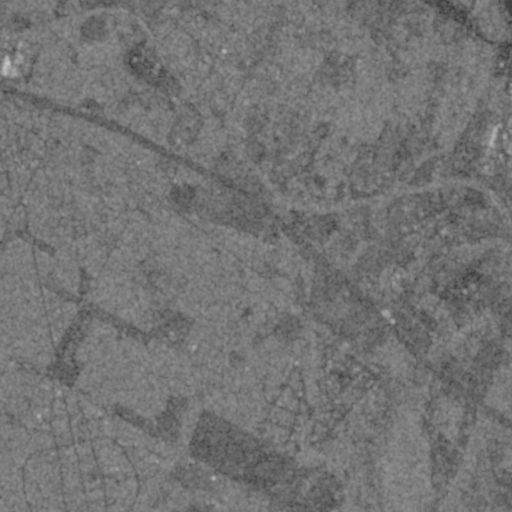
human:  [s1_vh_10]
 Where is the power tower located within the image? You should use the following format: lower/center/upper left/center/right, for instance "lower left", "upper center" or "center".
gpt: The power tower is located in the left of the image.
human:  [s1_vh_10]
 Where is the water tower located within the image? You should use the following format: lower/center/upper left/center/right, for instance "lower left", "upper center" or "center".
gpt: The water tower is located in the upper left of the image.
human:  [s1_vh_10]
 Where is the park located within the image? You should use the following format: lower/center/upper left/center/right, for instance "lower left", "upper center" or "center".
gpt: There is no park in the image.

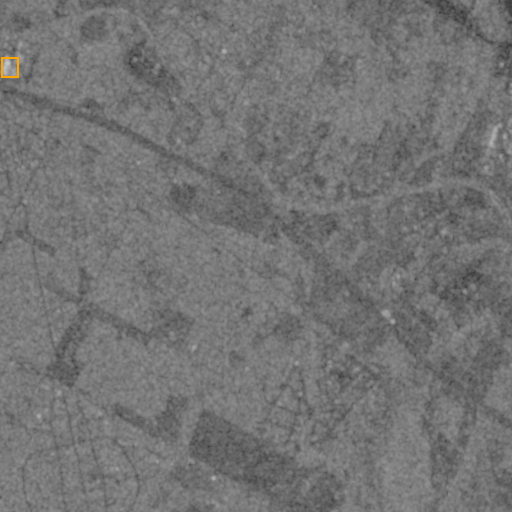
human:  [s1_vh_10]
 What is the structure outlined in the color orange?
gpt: The structure outlined in orange is a building.
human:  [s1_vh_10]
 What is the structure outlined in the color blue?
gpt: There is no blue outline.